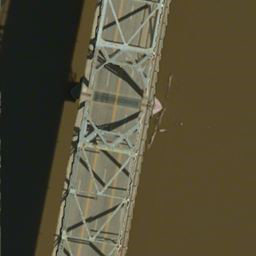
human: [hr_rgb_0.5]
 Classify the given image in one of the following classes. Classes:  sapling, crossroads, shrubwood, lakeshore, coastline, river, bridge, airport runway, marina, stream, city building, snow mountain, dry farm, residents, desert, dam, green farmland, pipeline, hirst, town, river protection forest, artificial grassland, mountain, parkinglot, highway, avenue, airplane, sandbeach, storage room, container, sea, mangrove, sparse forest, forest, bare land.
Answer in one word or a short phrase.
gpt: bridge